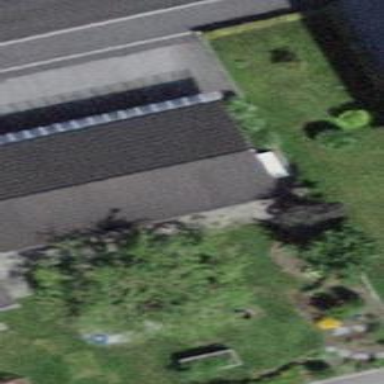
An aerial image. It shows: Garage building.